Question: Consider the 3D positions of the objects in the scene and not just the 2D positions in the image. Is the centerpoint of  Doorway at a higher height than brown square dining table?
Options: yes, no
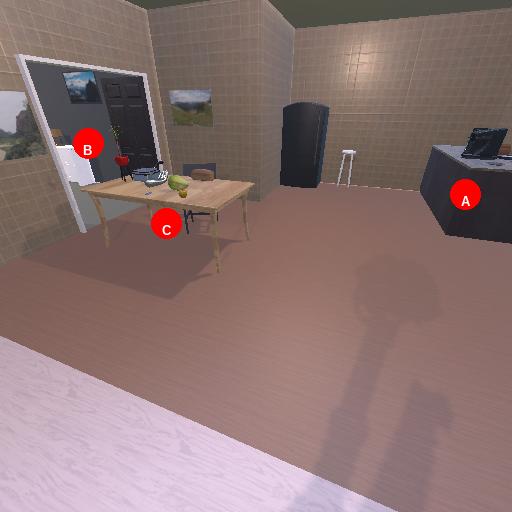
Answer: yes